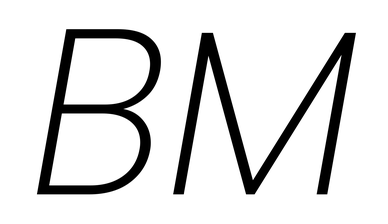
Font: Poppins-ExtraLightItalic